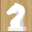
Piece: wN